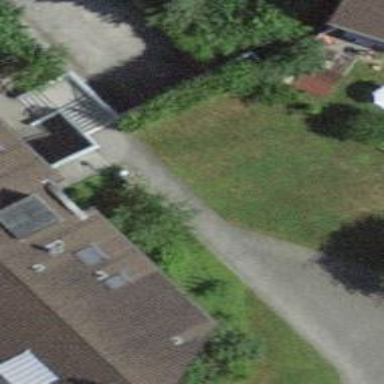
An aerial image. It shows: Road with steps.